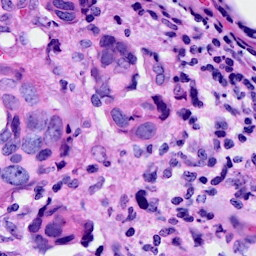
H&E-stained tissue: Breast